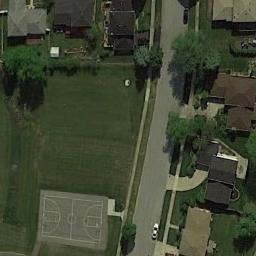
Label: basketball_court